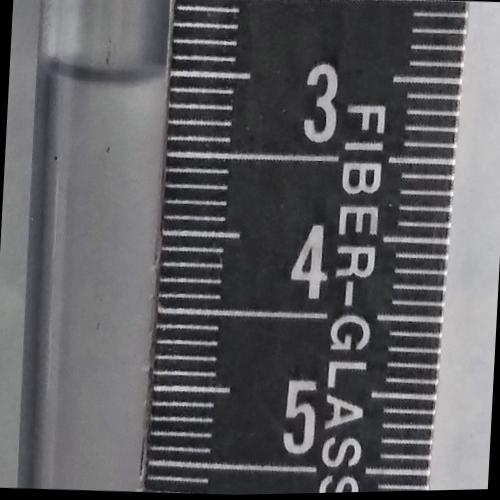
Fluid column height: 3.0 cm